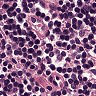
Metastatic tissue present: no